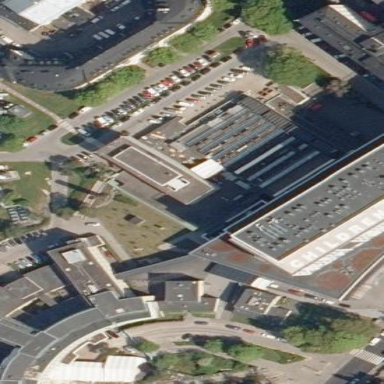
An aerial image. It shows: Hospital building with flat roof.